Field crop: maize
Growth stage: 1
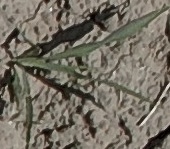
Species: sorghum